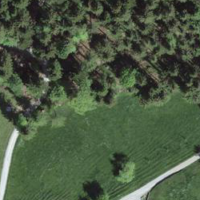
EUNIS habitat code: 44
Species observed at this site:
Lysimachia vulgaris